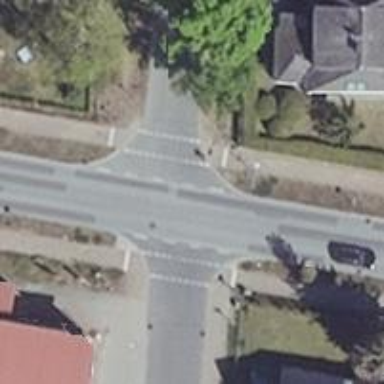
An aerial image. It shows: Uncontrolled crossing on the road.